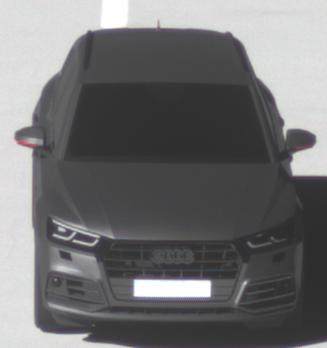
Make: Audi
Model: Q5 45 TFSI
Detailed model: Q5 (FY)
Model produced from: 2019/01
Model produced until: 2019/05
Doors: 5
Color: gray
Road condition: wet road
Daytime: midday
Contrast: high contrast